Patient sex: M
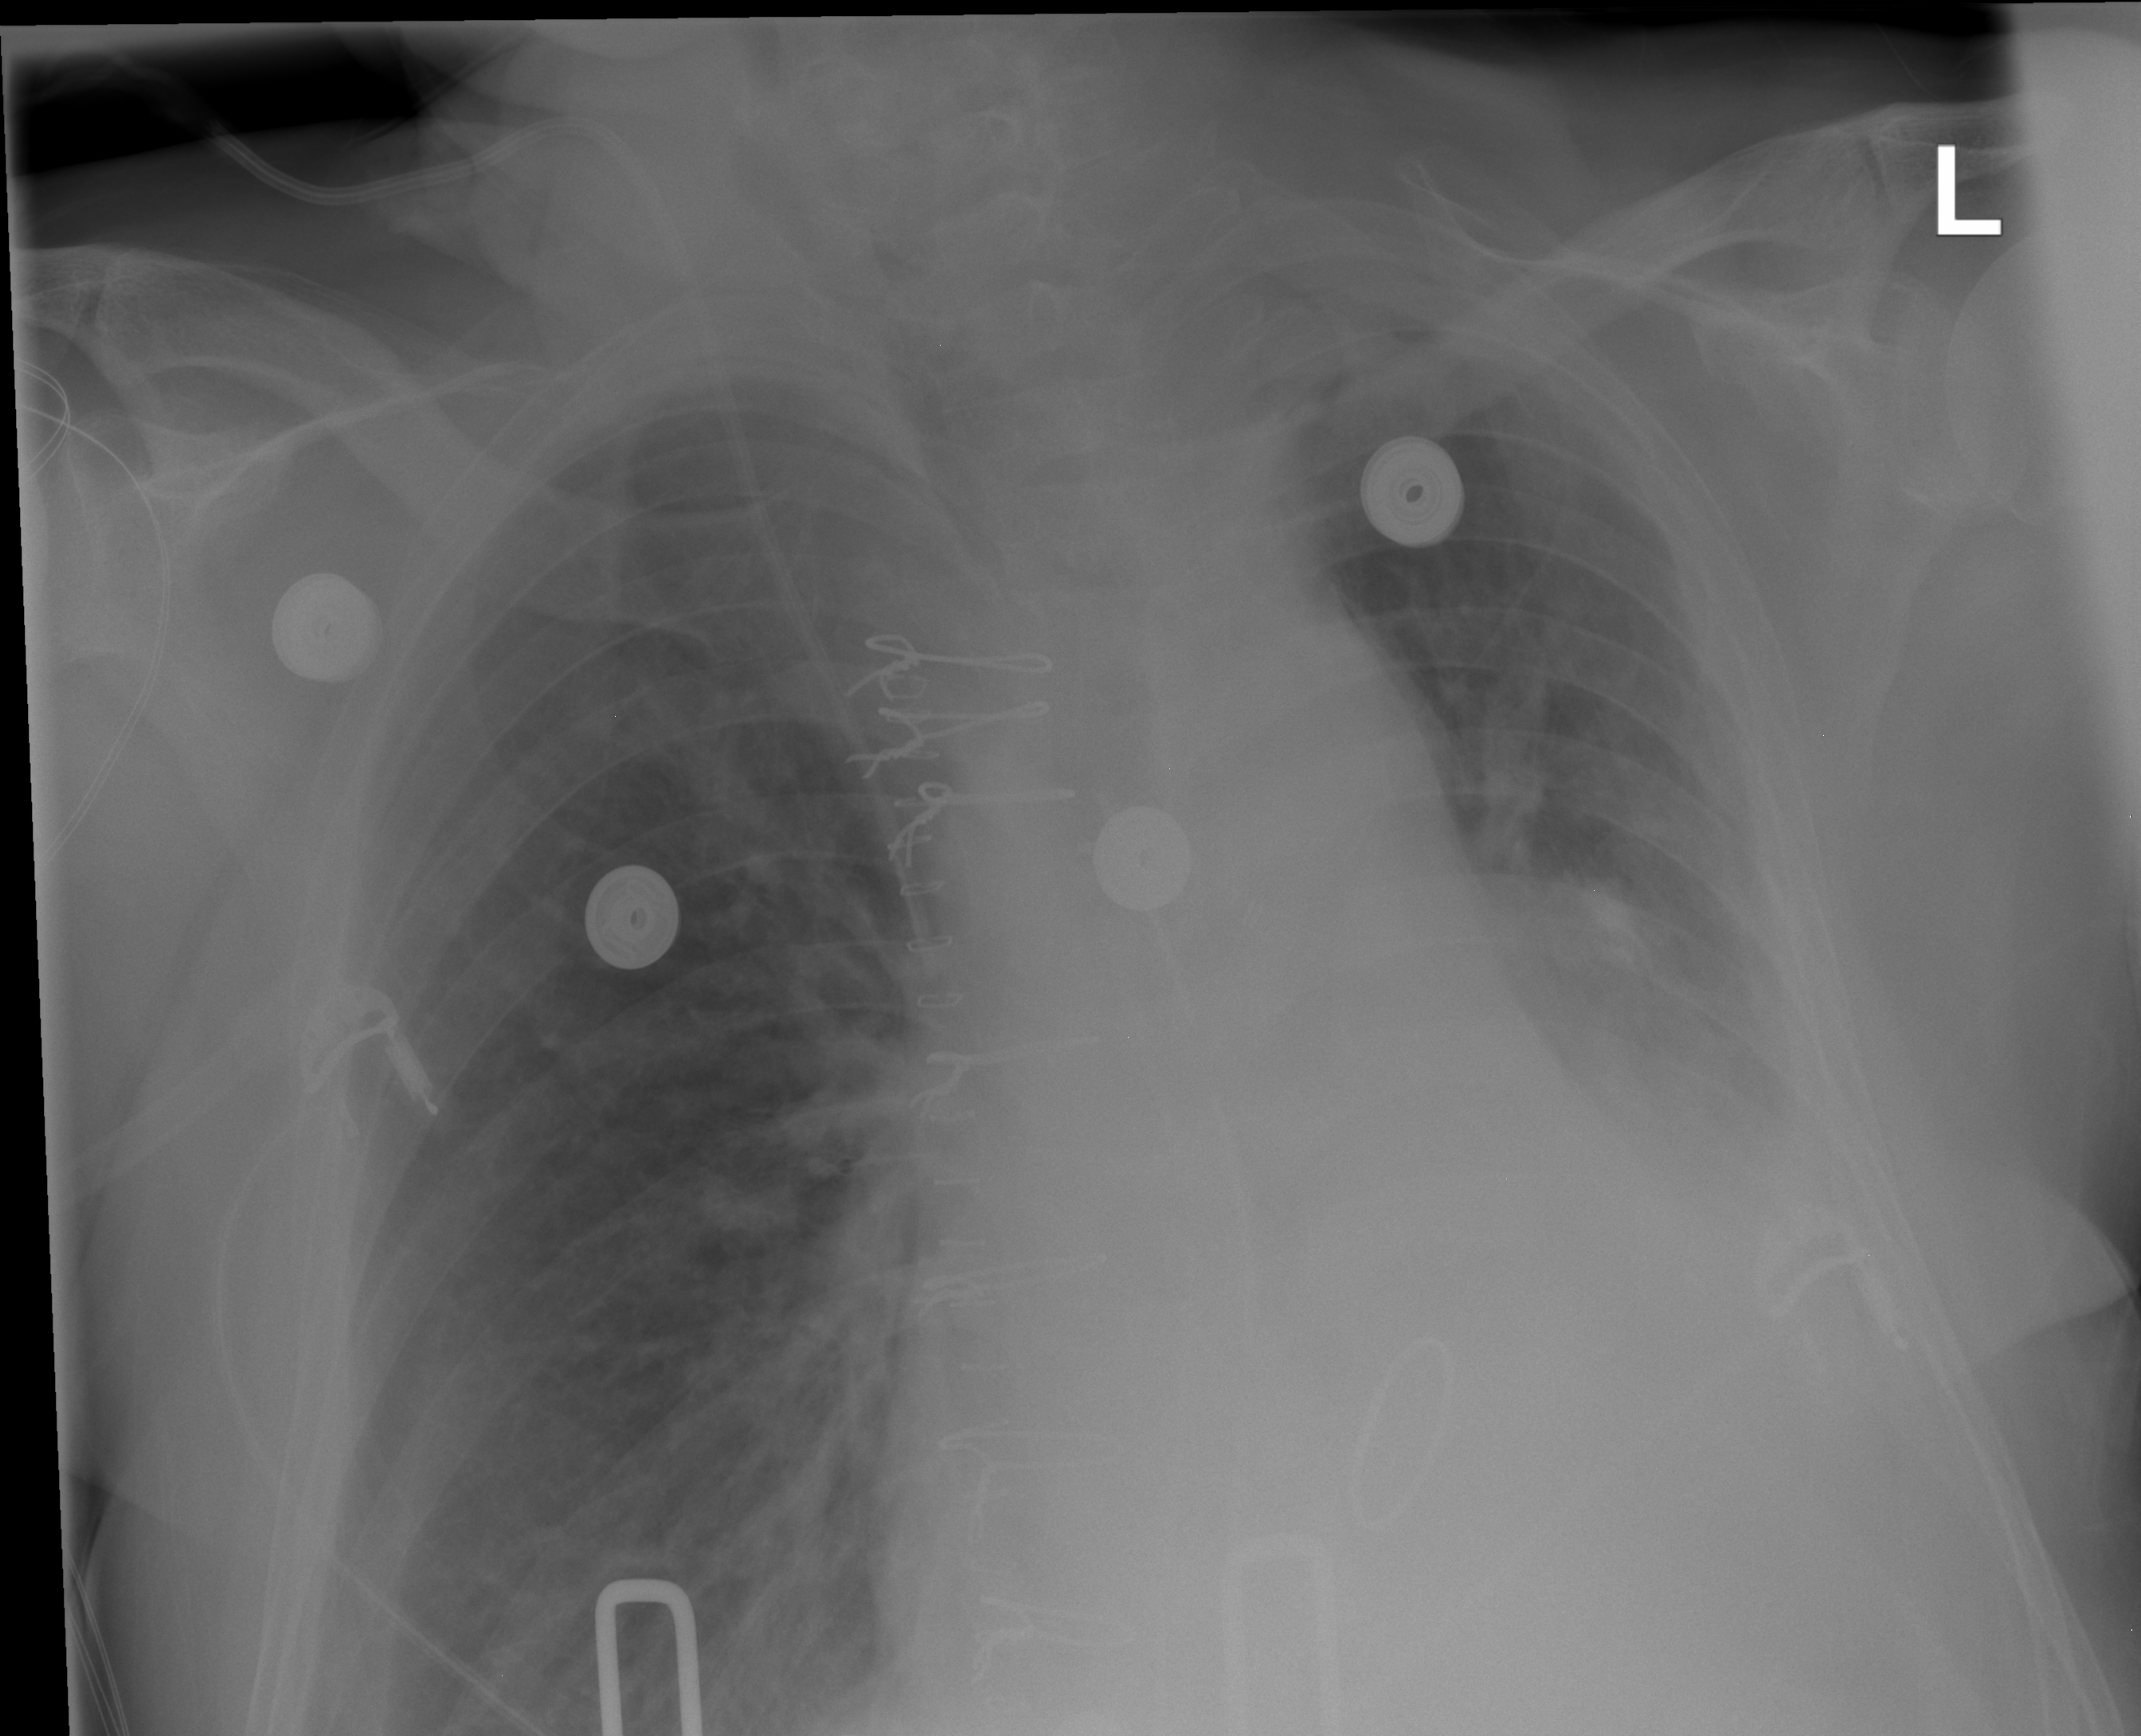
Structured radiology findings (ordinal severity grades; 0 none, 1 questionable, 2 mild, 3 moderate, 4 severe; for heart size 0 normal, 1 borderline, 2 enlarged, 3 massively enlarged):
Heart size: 2
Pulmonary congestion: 0
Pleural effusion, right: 0
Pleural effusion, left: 2
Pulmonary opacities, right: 0
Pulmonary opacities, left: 0
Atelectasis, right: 0
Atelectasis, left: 2